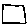
Label: square